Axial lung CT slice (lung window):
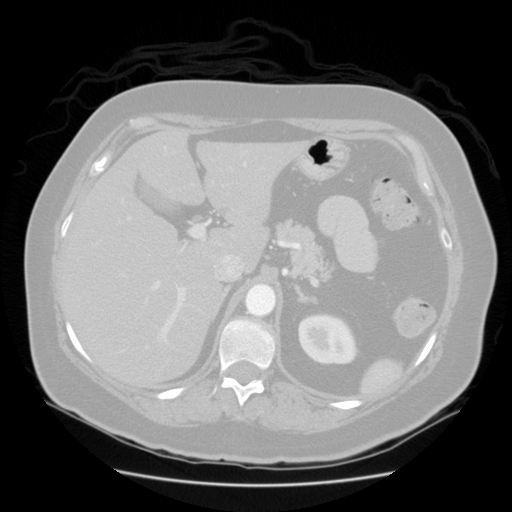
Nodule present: no